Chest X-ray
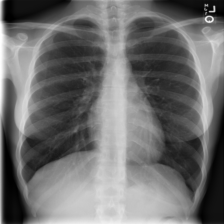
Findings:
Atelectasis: negative
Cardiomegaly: negative
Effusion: negative
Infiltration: negative
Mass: negative
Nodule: negative
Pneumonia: negative
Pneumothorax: negative
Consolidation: negative
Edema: negative
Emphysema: negative
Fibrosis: negative
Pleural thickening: negative
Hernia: negative